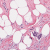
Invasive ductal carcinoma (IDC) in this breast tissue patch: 1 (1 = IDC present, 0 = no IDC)